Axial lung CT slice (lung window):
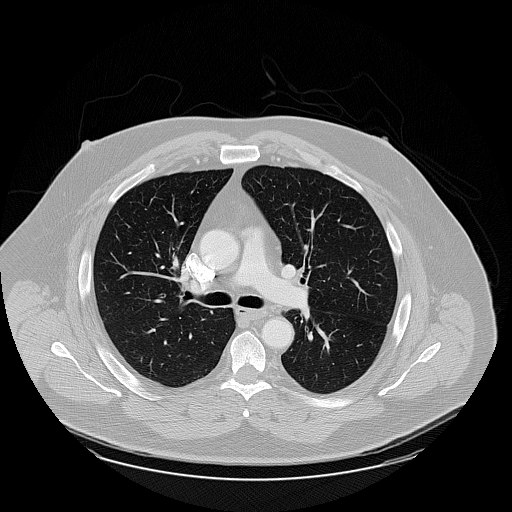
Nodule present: no